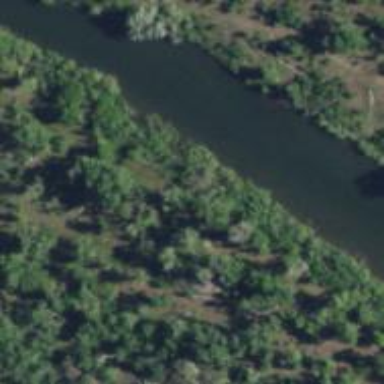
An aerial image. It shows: Beautiful river scene.